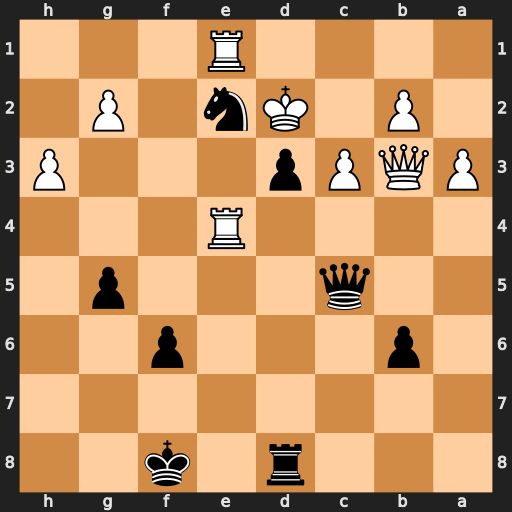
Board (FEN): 3r1k2/8/1p3p2/2q3p1/4R3/PQPp3P/1P1Kn1P1/4R3
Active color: b
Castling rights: -
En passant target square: -
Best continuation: Qf2 Qb4+ Kg8